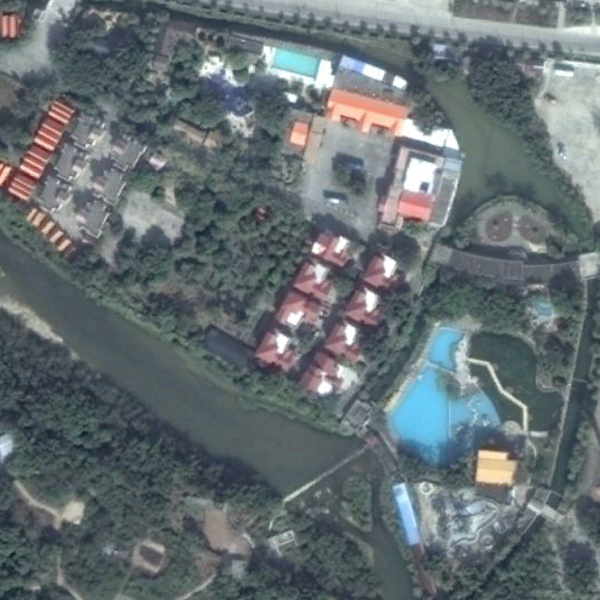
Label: Resort